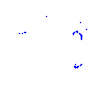
Particle: proton